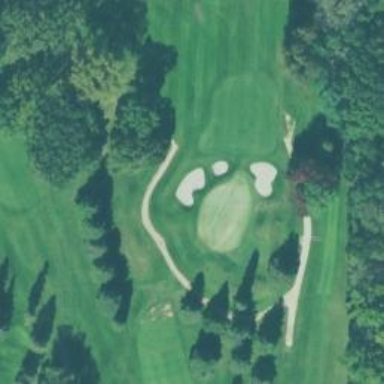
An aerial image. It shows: Golf hole.